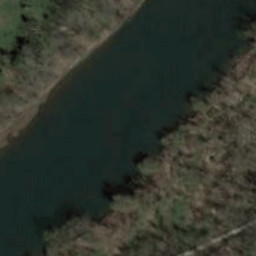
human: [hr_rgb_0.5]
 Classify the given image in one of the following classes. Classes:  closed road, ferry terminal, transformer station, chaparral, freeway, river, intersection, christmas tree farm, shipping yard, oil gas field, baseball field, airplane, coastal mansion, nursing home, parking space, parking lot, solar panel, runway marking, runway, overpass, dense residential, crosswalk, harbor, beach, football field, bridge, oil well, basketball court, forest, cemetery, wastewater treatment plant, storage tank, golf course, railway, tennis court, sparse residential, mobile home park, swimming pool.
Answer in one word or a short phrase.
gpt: river